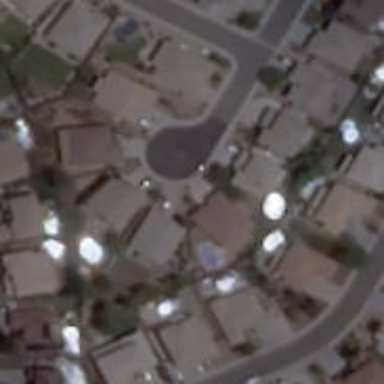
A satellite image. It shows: Driveway.